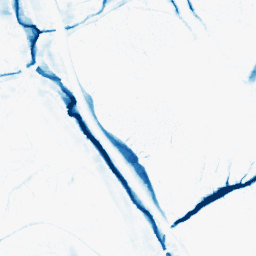
Category: morphological
Decomposition family: morphological_ellipse
Decomposition parameters: operation: closing
width: 10
height: 20
Upsampling method: sinc_hamming
Upsampling parameters: scale: 2
kernel_size: 16
Upsampling scale: 2